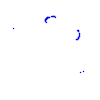
Particle: proton